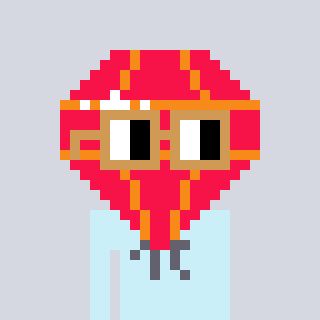
a pixel art character with square brown glasses, a red diamond-shaped head and a cold-colored body on a cool background